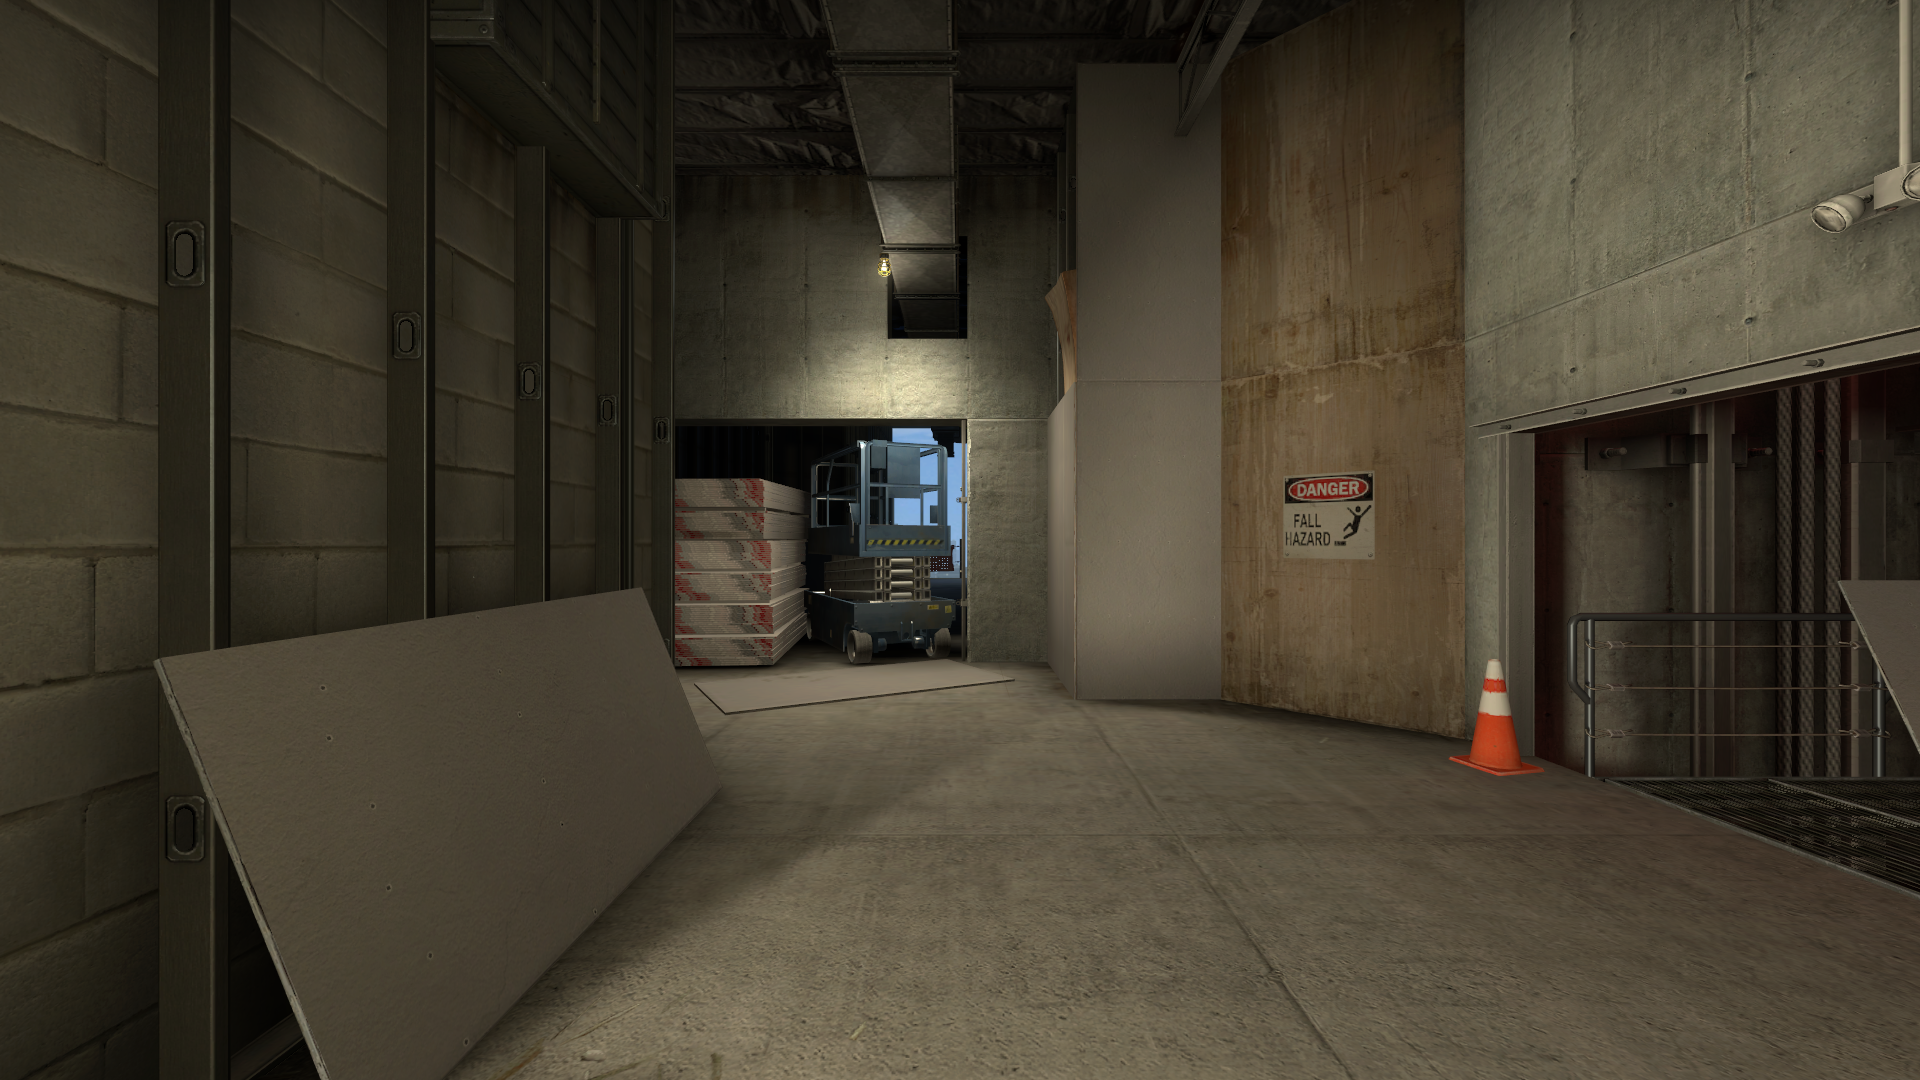
Map: de_vertigo